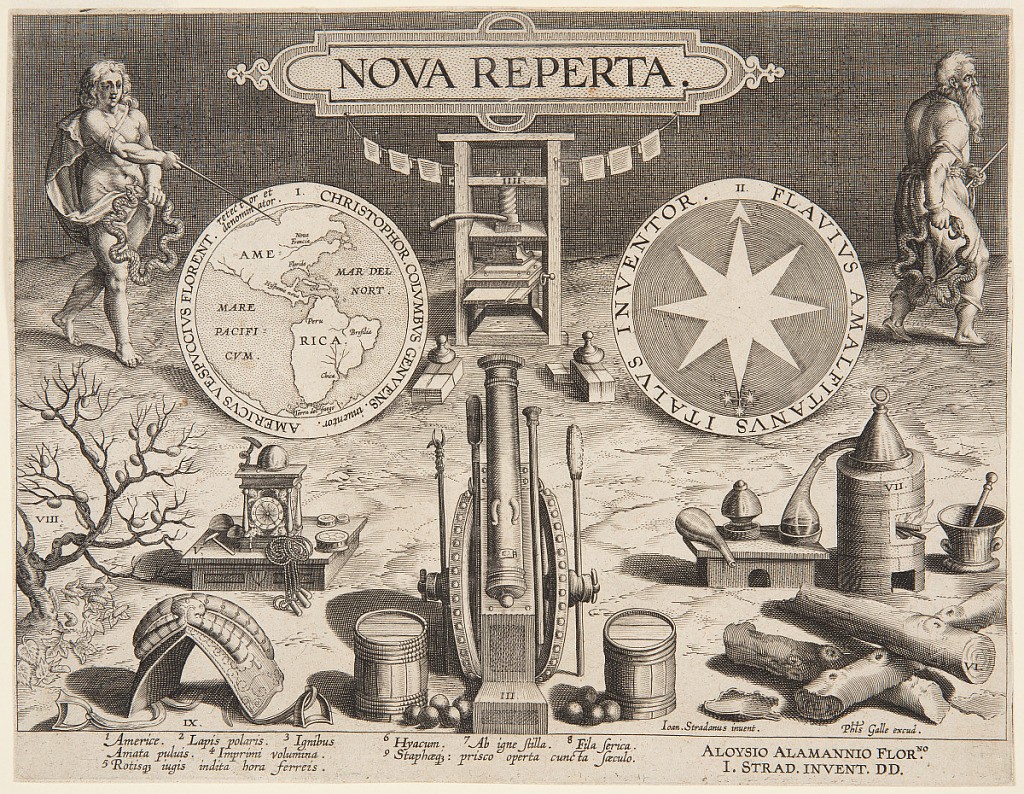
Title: Title page of “Nova Reperta”
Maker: Jan van der Straet, called Stradanus, Flemish, 1523–1605
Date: ca. 1591
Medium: Engraving on laid paper
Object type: Print
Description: Upper center: a tablet with the inscription: NOVA REPERTA  Below, a printing press and a cannon, which is flanked at left by a globe, and at right by a compass. Figures at upper left and right hold each hold an ouroboros, the one at upper left gestures with a stick at the New World on the globe. Along the bottom, a series of images referring to the discoveries and inventions celebrated in the print series. From left: a mulberry tree (reference to silk-making); a sadle with stirrups; a clock; gunpowder; guaiacum; distilling equipment. Below, in the margin, an series of numbered inscriptions in Latin identifies each. A preliminary drawing for this print is in the collection: 1901-39-149r.